Chest X-ray. View position: PA
Patient age: 35
Patient sex: F
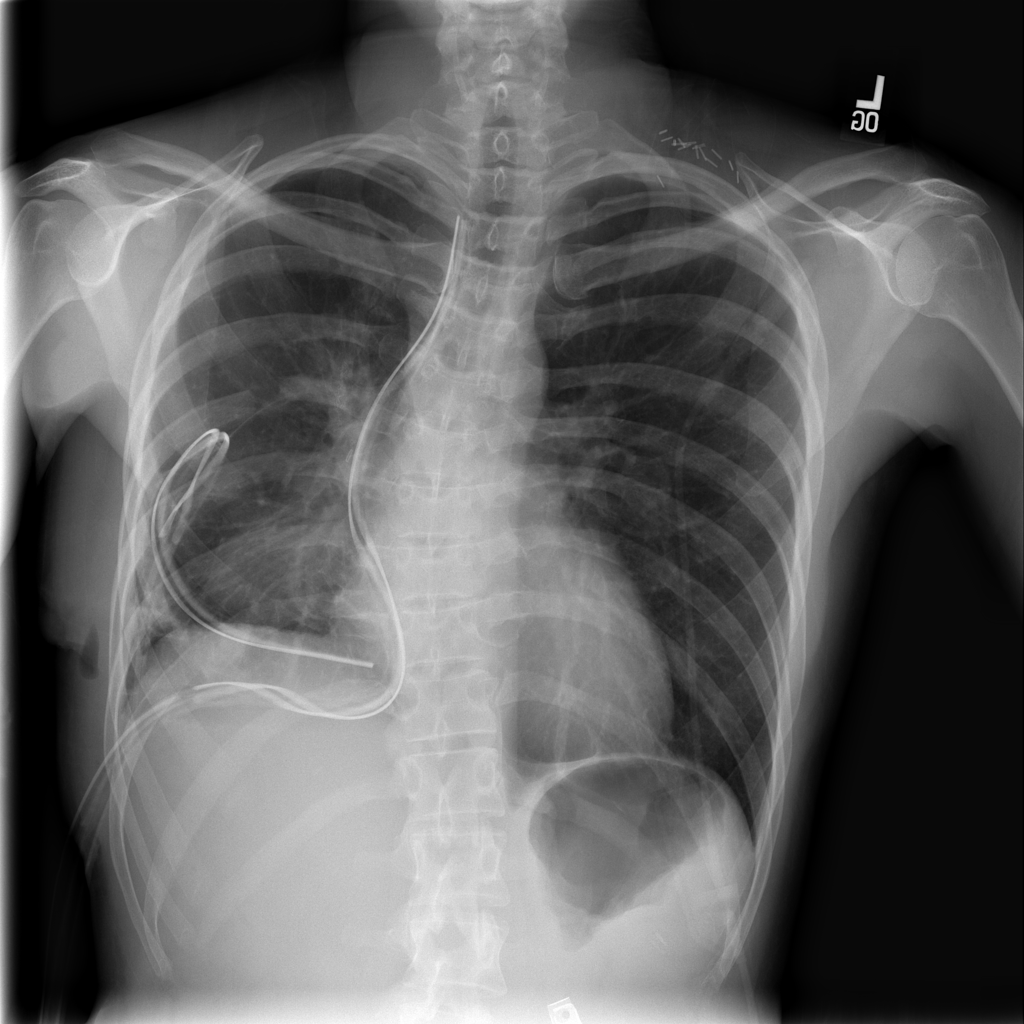
Finding: Pneumothorax